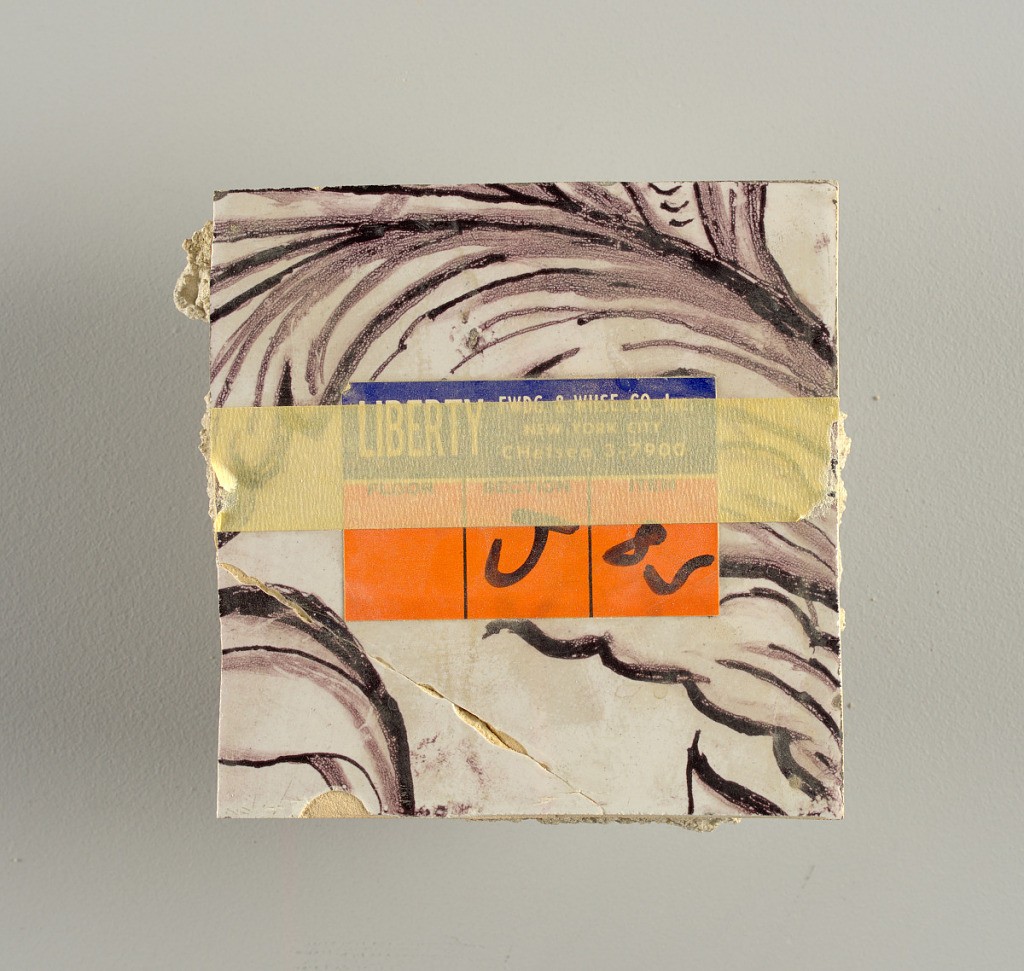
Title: Wall facing
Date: ca. 1725
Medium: tin-glazed earthenware, underglaze
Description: Two vertical rectangles, twenty-three tiles high.  A) Nine tiles wide at top; seven tiles wide at bottom.  B) Ten and one-half tiles wide.

Arabesque design of foliage.  A) with centered figure of Justice under a canopy.  B) with centered urn.